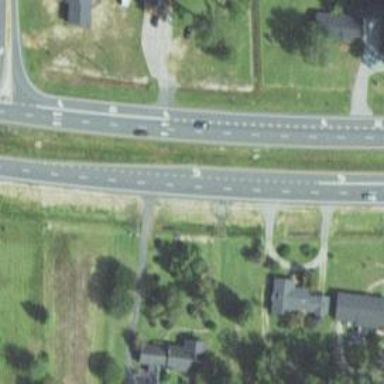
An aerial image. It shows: Asphalt road classified as trunk highway.